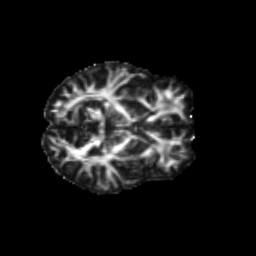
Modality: FA
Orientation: axial
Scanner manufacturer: siemens
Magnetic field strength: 3 T
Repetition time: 9.2 s
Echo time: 0.084 s